Field crop: tomato
Growth stage: 1
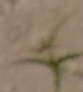
Species: cyperus